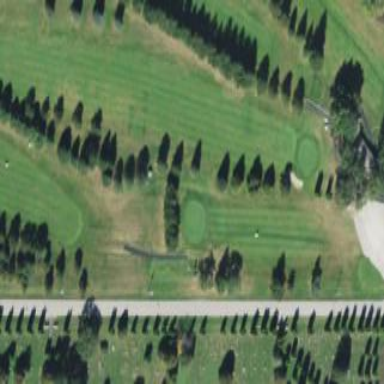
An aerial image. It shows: Grassy area designated as golf fairway.